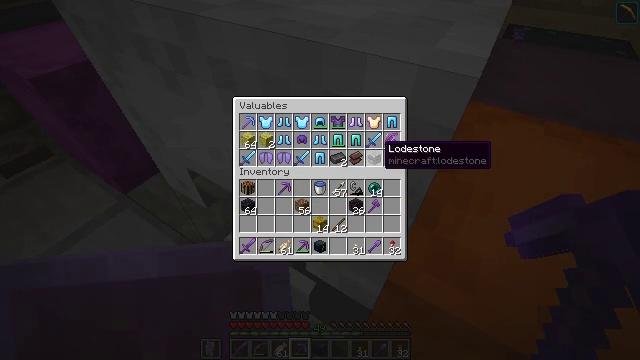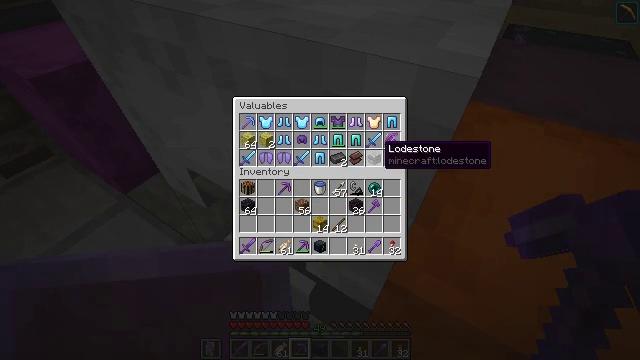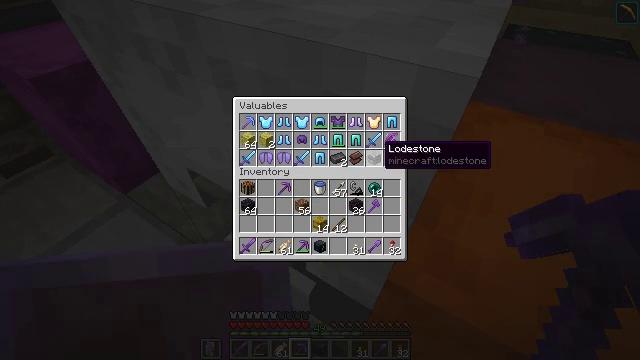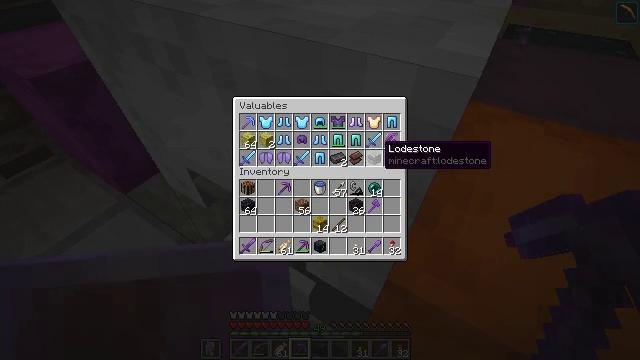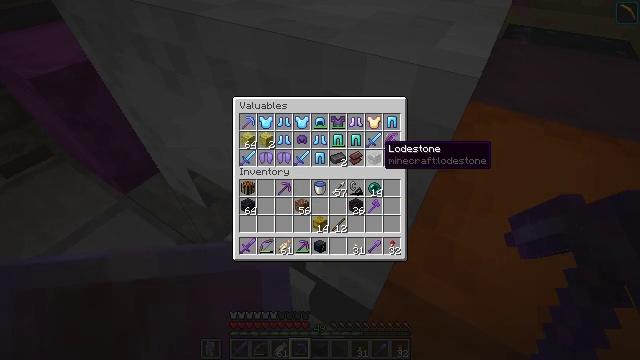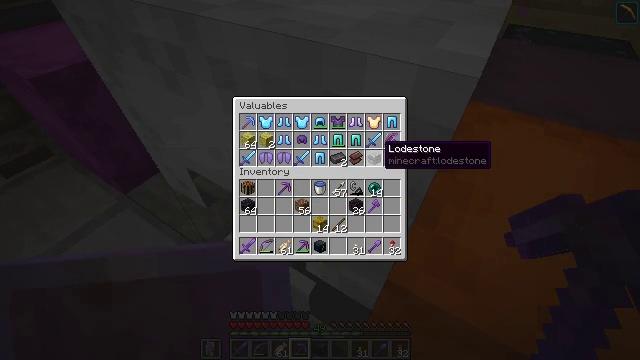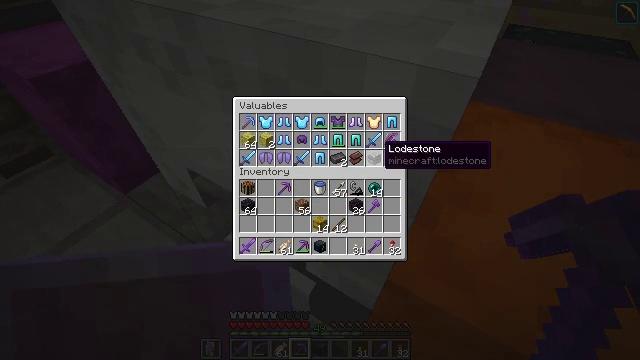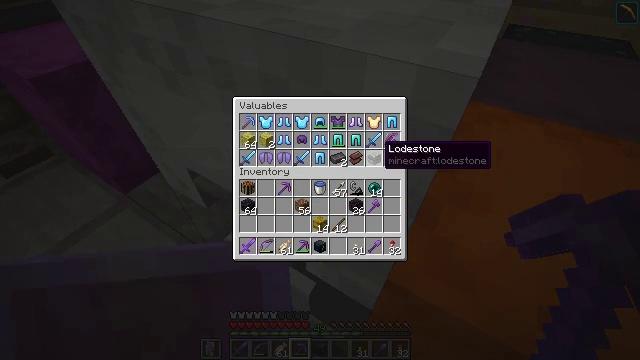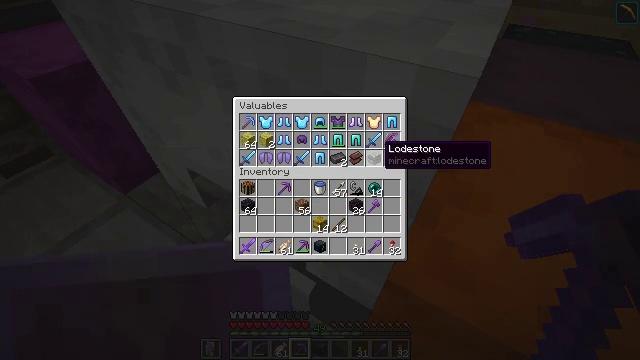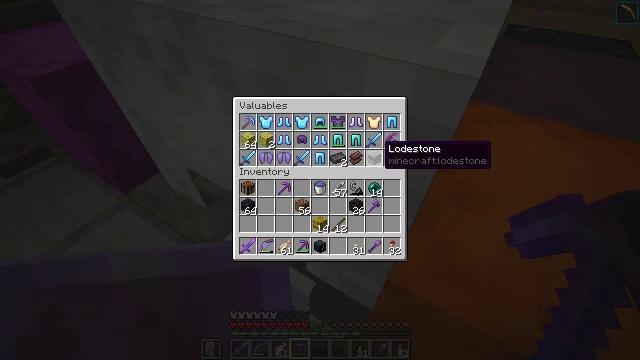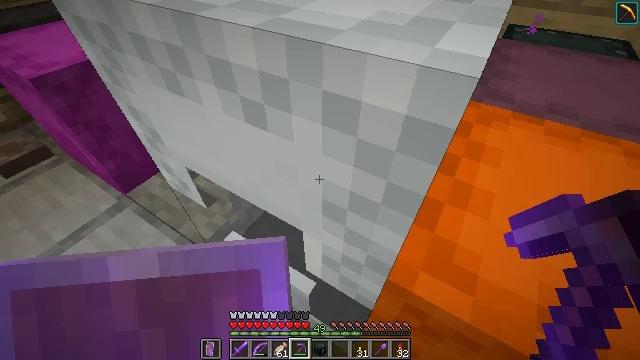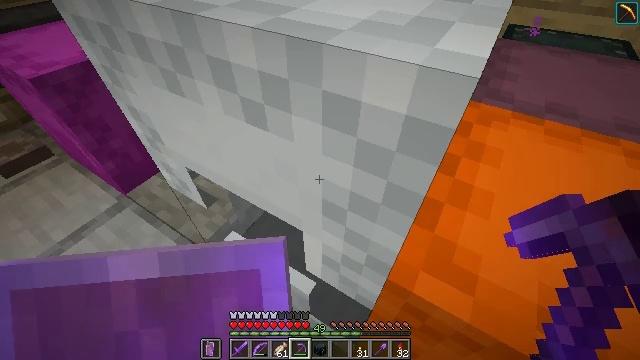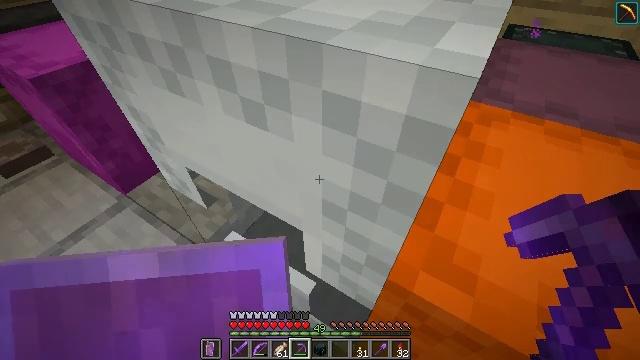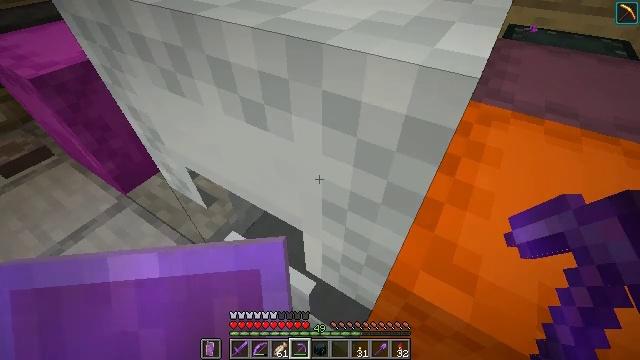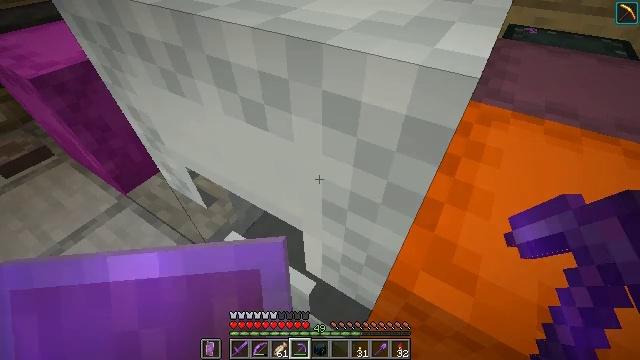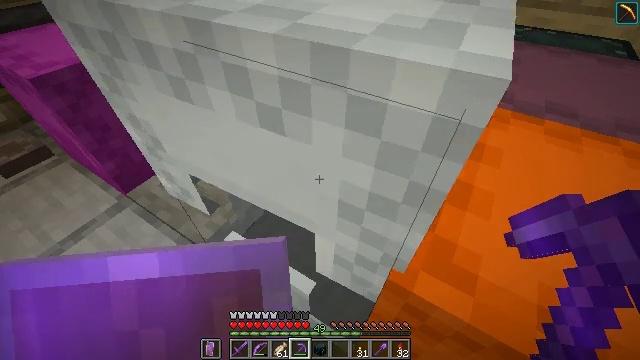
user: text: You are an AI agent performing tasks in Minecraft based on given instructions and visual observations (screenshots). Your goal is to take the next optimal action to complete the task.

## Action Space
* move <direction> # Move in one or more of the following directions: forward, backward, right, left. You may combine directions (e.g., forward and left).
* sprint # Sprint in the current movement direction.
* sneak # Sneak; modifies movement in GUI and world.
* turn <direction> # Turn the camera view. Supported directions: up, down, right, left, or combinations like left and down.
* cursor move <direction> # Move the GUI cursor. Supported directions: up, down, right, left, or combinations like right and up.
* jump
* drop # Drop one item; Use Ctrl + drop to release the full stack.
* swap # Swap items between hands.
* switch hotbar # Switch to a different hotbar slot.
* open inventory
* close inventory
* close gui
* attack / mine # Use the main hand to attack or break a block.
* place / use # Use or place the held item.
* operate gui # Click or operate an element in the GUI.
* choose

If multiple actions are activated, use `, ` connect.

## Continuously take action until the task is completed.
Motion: motion action
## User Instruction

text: Break the white shulker box to collect it.
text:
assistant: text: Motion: no_op
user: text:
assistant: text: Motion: no_op
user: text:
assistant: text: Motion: no_op
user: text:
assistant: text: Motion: no_op
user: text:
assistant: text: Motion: no_op
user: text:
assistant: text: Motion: no_op
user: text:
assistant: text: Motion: no_op
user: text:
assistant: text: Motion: no_op
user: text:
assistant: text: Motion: no_op
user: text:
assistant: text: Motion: no_op
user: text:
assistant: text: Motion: close gui
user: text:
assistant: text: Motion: no_op
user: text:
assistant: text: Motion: no_op
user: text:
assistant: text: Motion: no_op
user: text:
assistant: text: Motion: no_op
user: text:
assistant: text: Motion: no_op
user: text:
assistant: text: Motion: no_op
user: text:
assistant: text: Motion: attack / mine
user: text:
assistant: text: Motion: attack / mine
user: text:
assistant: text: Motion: attack / mine
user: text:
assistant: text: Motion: attack / mine
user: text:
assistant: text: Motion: attack / mine
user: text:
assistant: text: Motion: no_op
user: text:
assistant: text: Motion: no_op